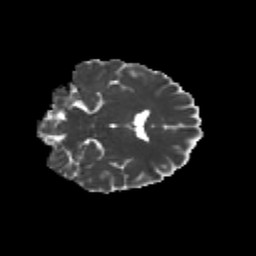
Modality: MD
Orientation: coronal
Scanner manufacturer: siemens
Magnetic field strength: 3 T
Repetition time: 9.2 s
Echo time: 0.084 s